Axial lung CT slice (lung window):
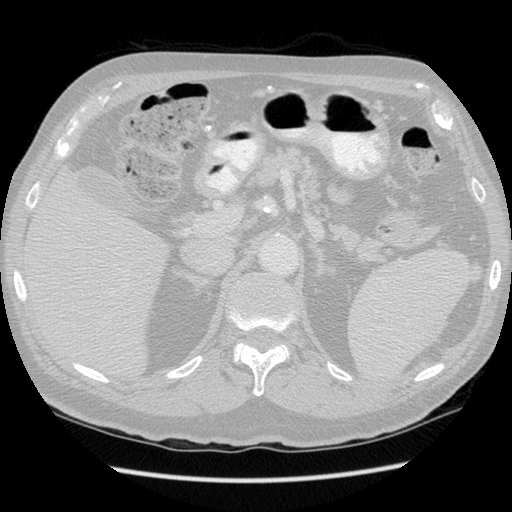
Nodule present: no